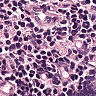
Metastatic tissue present: no